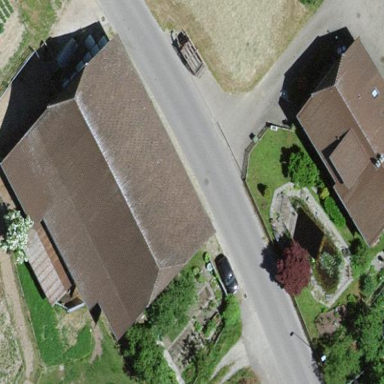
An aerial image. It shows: Barn.